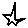
Label: star